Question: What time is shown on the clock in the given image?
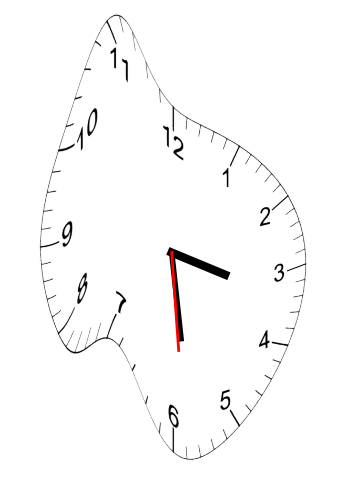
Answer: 03:28:29